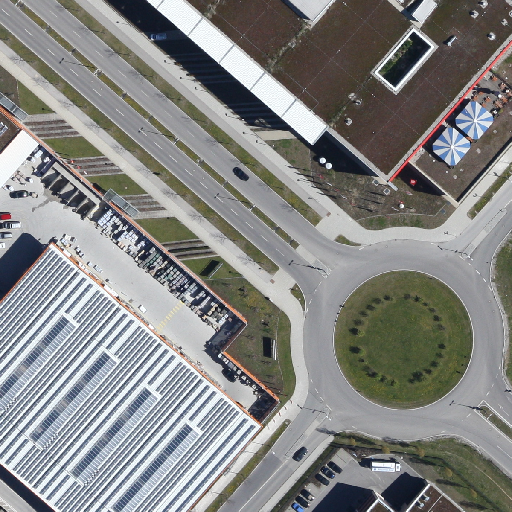
Referring expression: road